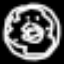
Label: donut